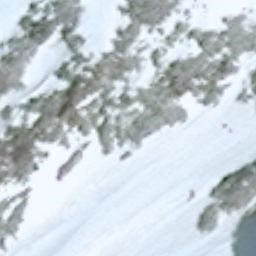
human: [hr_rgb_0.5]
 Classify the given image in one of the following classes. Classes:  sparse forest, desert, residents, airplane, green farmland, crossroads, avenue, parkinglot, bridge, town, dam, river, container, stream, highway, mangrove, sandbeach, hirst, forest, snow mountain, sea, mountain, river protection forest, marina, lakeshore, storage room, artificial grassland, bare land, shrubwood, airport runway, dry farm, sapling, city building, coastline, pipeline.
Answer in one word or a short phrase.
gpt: snow mountain